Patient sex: F
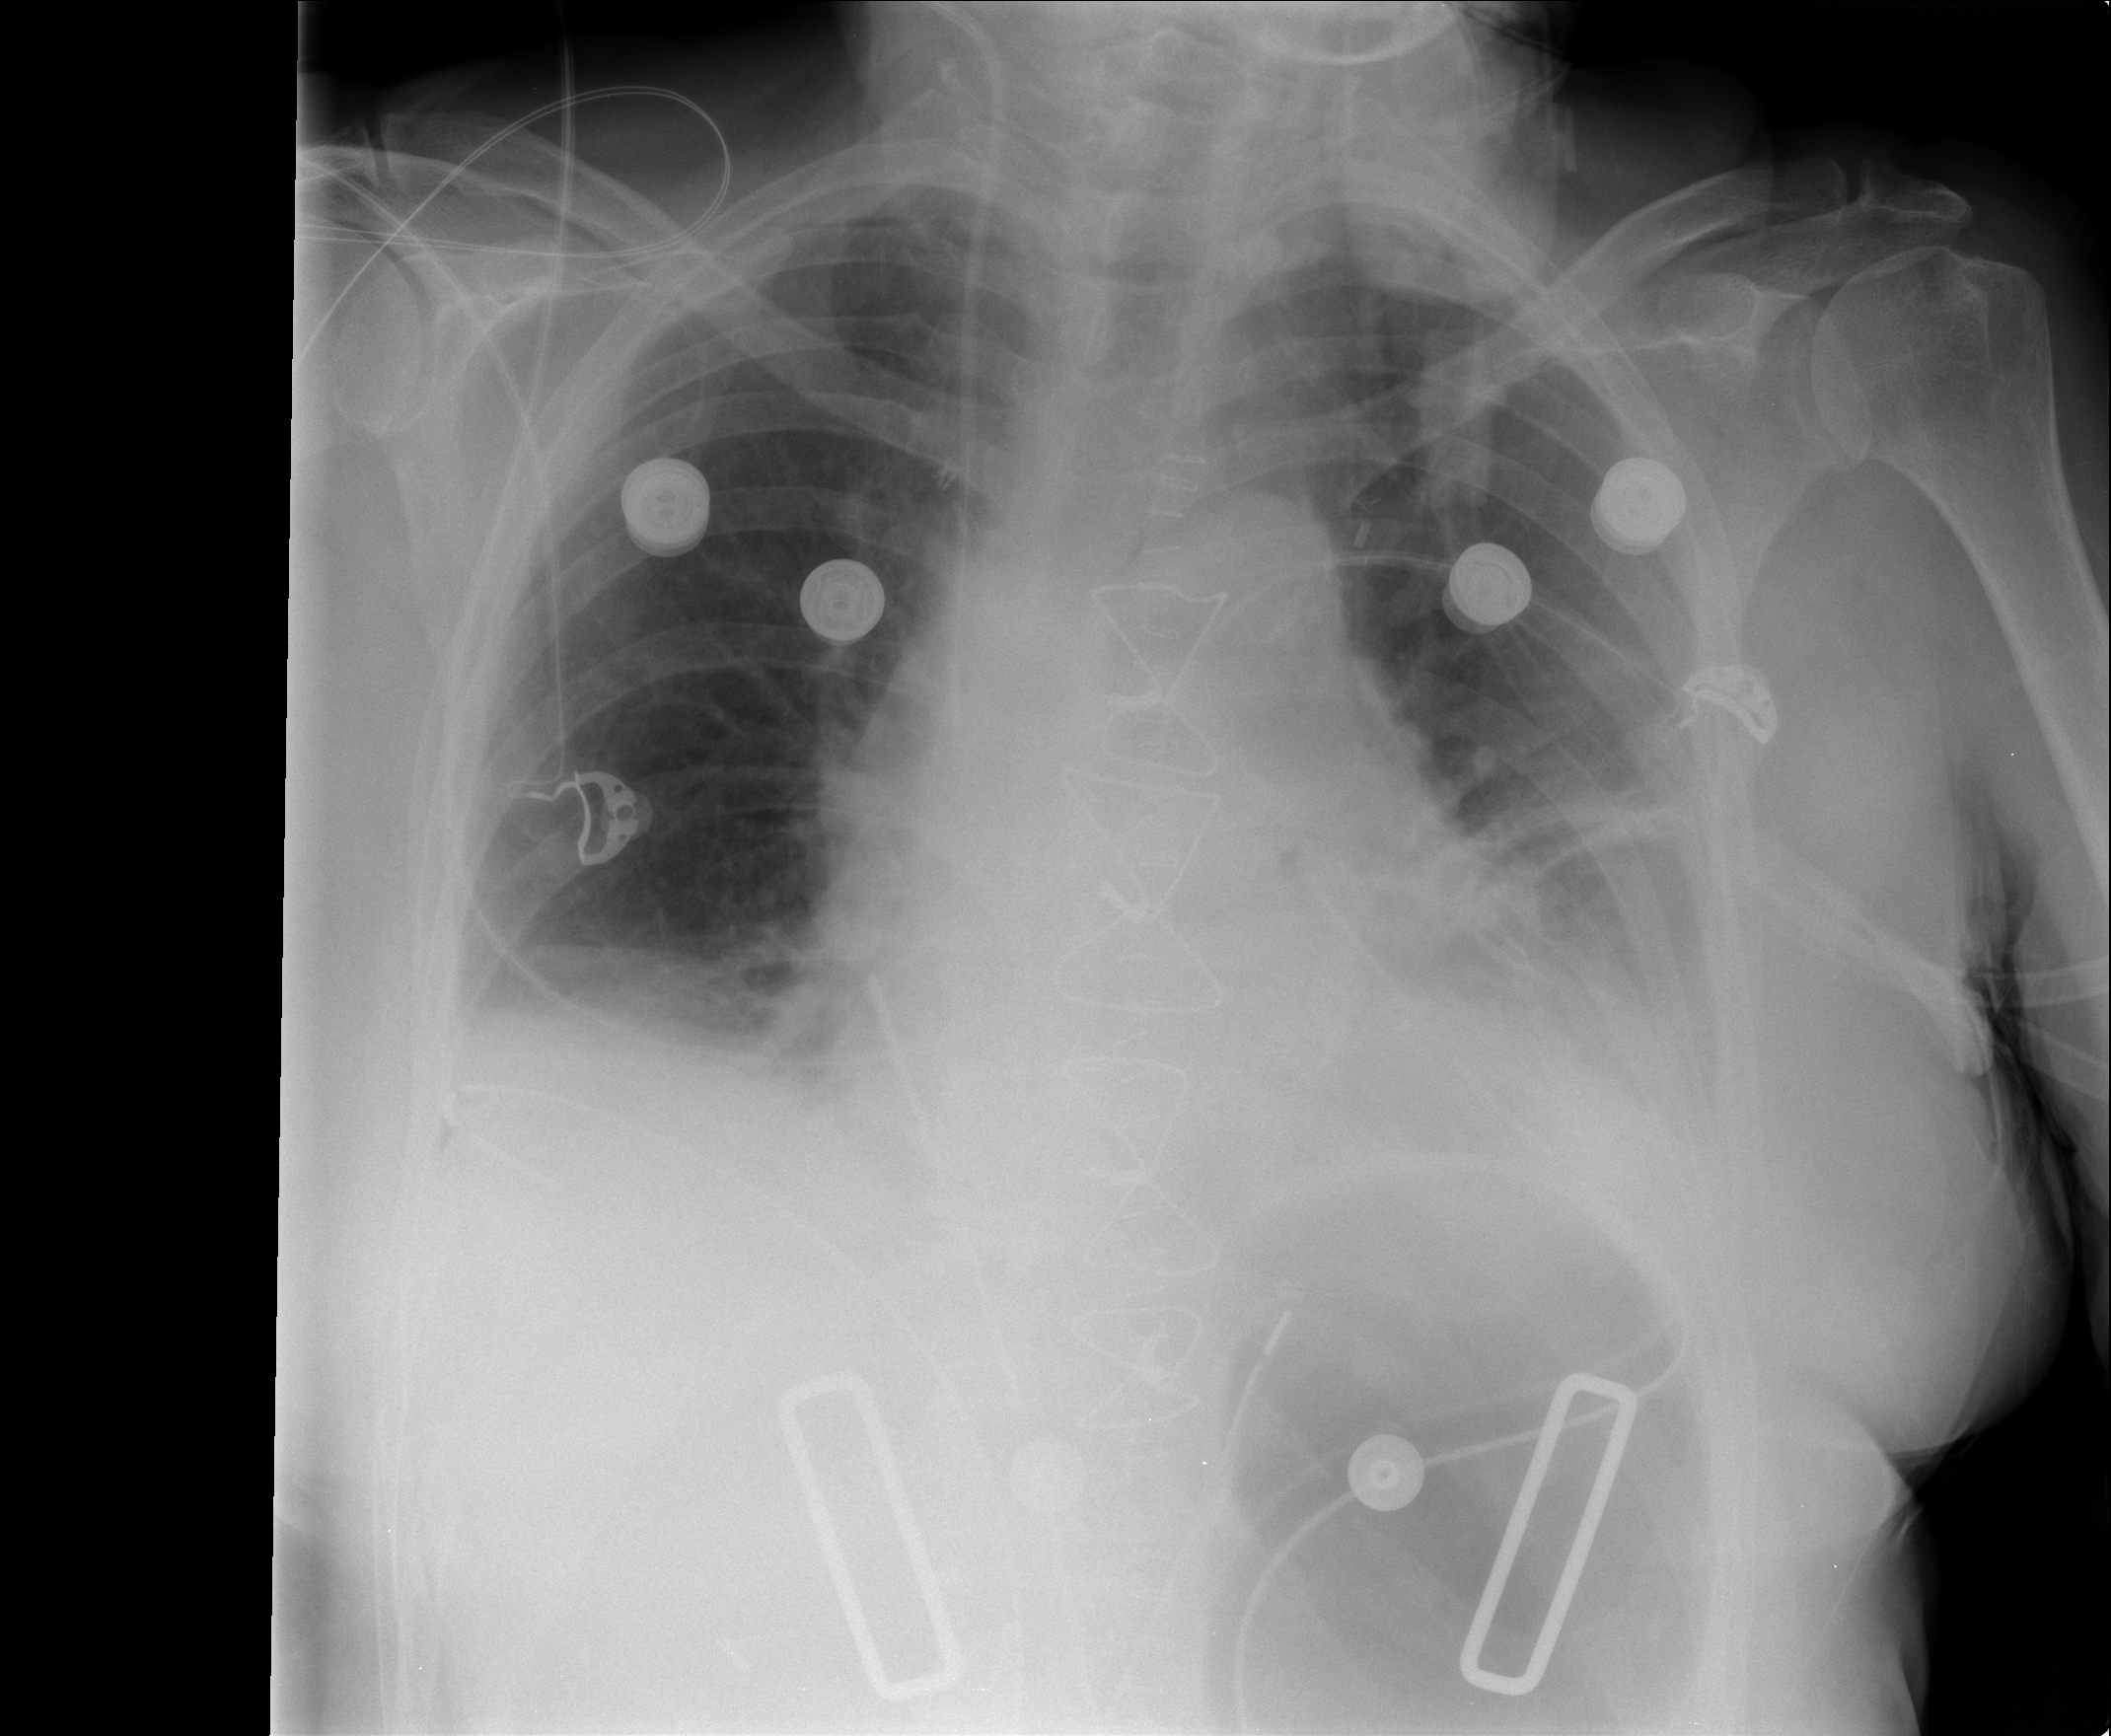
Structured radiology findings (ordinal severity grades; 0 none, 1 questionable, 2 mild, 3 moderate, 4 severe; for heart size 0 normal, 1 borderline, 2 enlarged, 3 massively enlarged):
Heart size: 1
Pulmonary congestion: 2
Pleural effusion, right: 1
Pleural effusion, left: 2
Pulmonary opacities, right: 0
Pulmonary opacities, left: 0
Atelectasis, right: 2
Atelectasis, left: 2